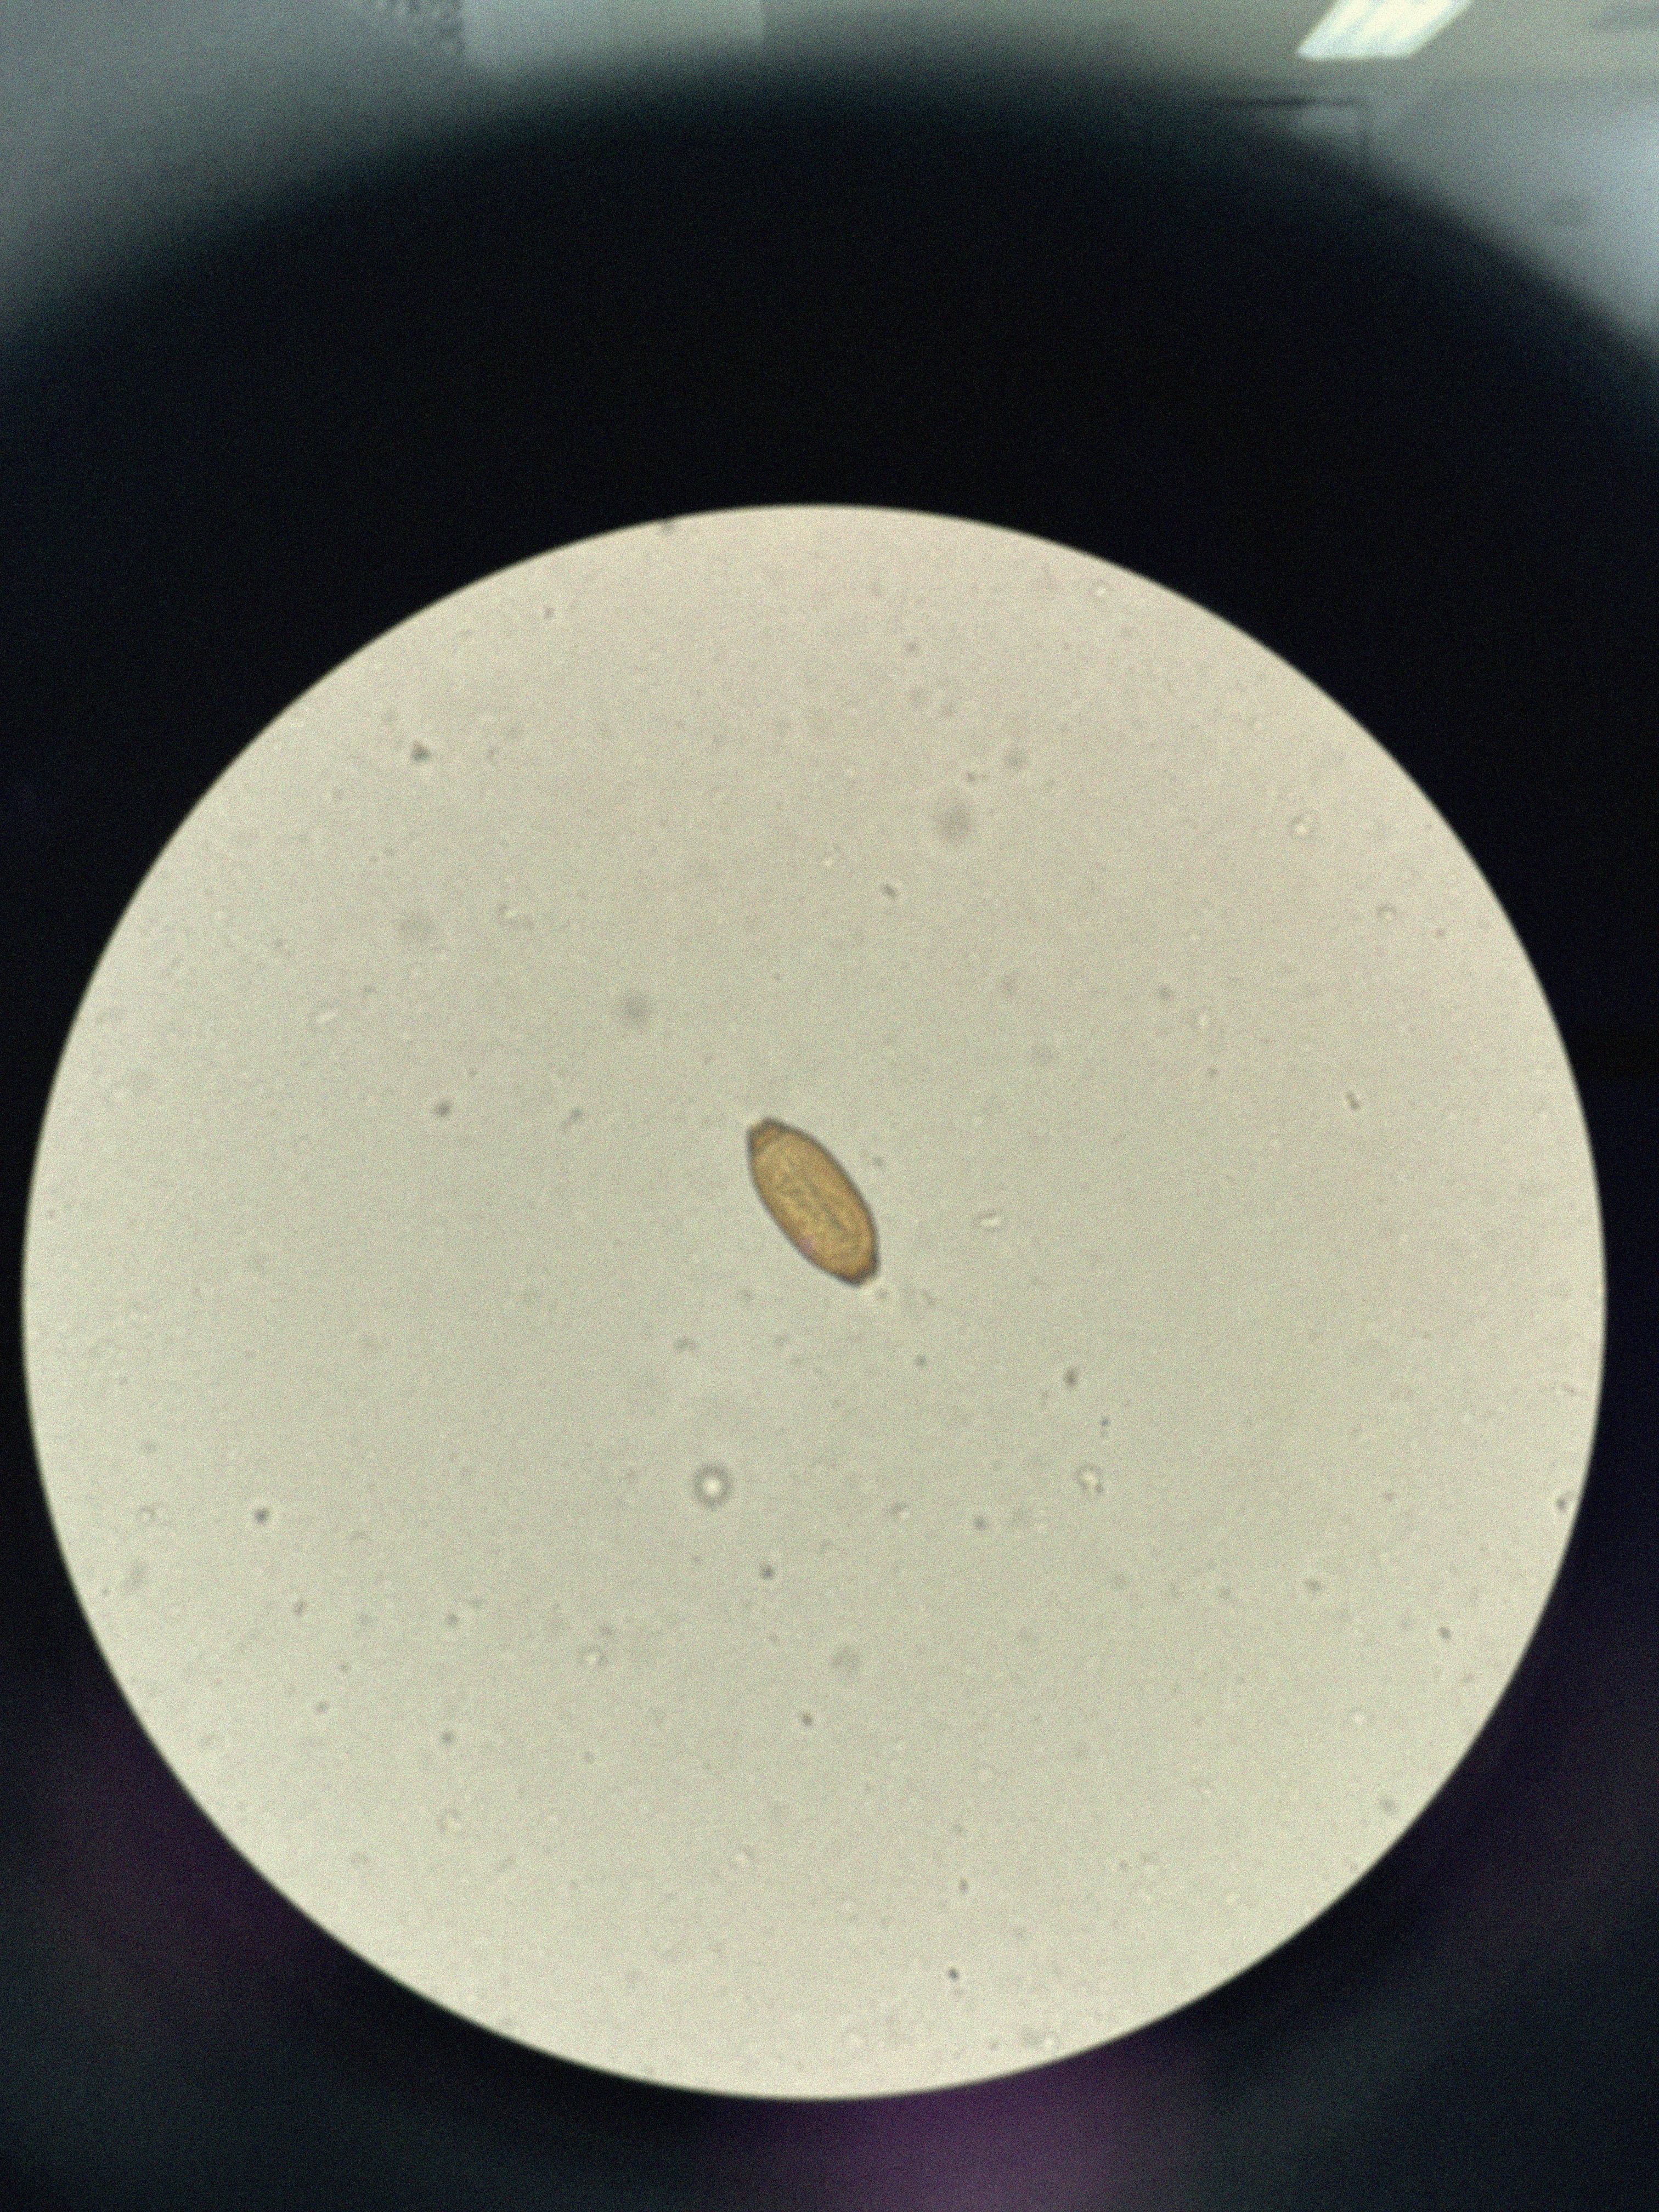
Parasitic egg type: Trichuris trichiura